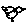
Label: bird